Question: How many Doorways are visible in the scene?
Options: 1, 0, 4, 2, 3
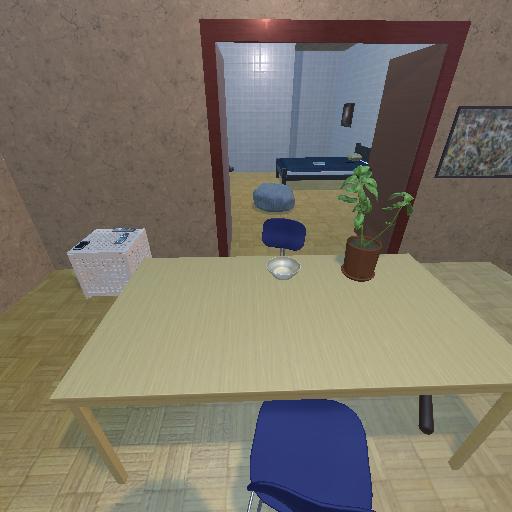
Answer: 1